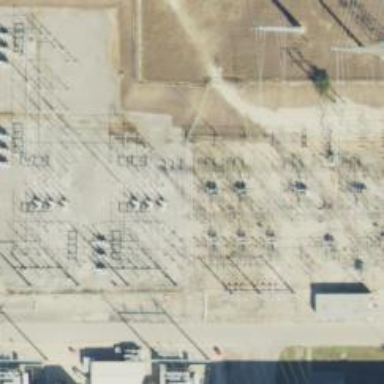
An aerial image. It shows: Switch used for power control.